Question: I tried to use
'''
gsub('( \n)+','
',.)
'''
function to compress multiple '
' and ' ' into only '
', but it didn't work.
I'm kinda confused by regex, so can anyone help me? Please find the R console screenshot below:

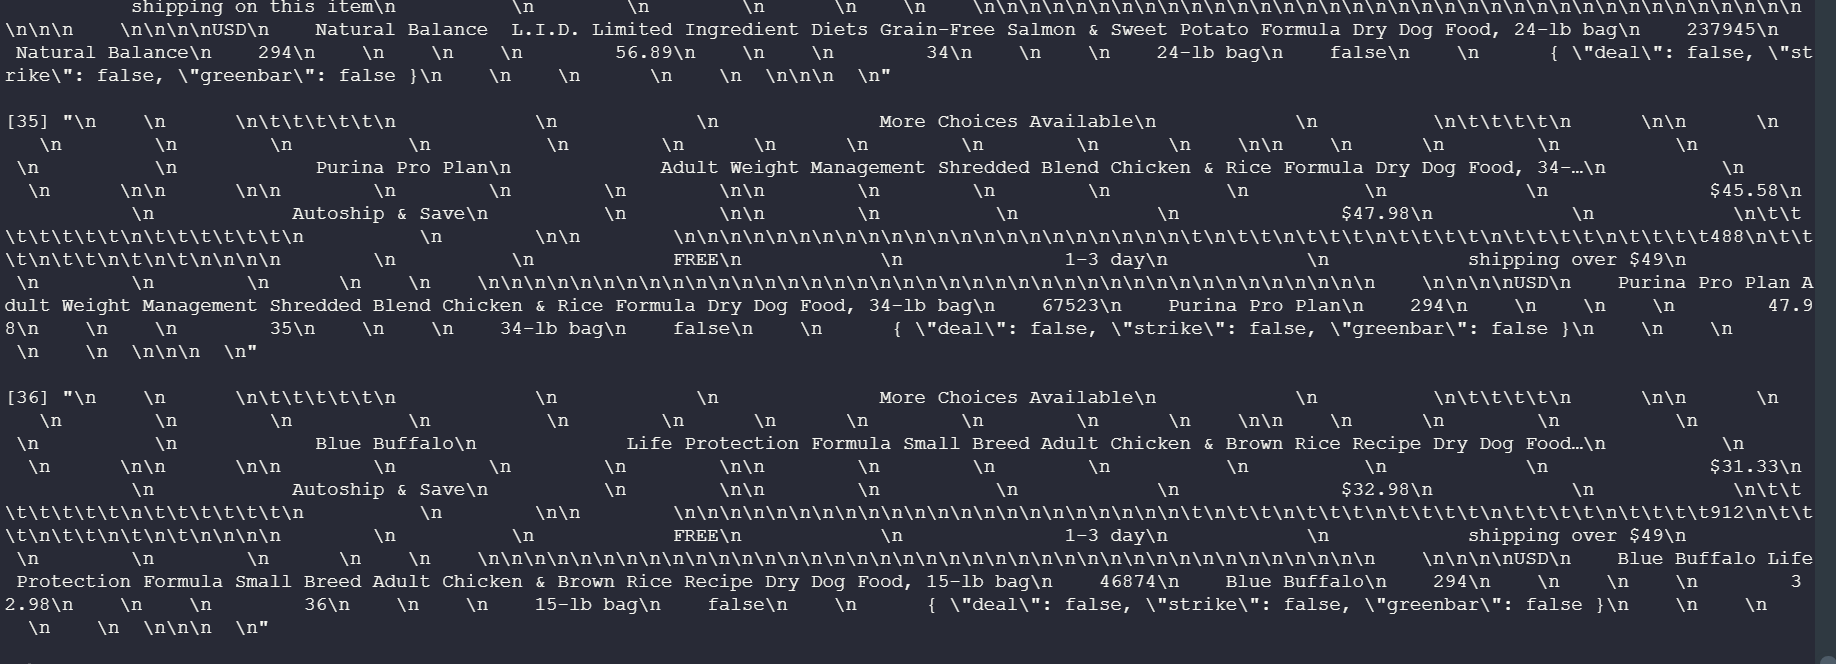
Answer: You can use
'''
gsub(" *
[
]*", "
", x)
'''
This will replace all sequences of tabs and newlines where one newline char is obligatory with a single newline (LF) char.
See an <URL>:
'''
x <- "A B
D F"
gsub(" *
[
]*", "
", x)
## => [1] "A B
D F"
'''
:
- ' *'- '
'- '[
]*'
If you need to incluse CR as an optional char, use
'''
gsub("[
]*
[
]*", "
", x)
'''